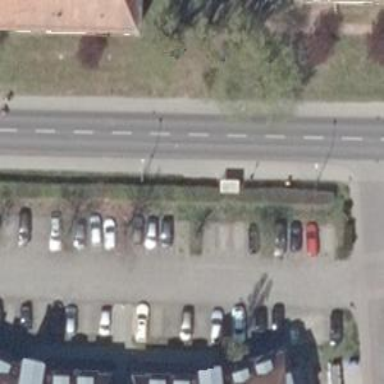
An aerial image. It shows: Public transport stop position.